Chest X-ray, PA view. Patient: 31 years old, sex M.
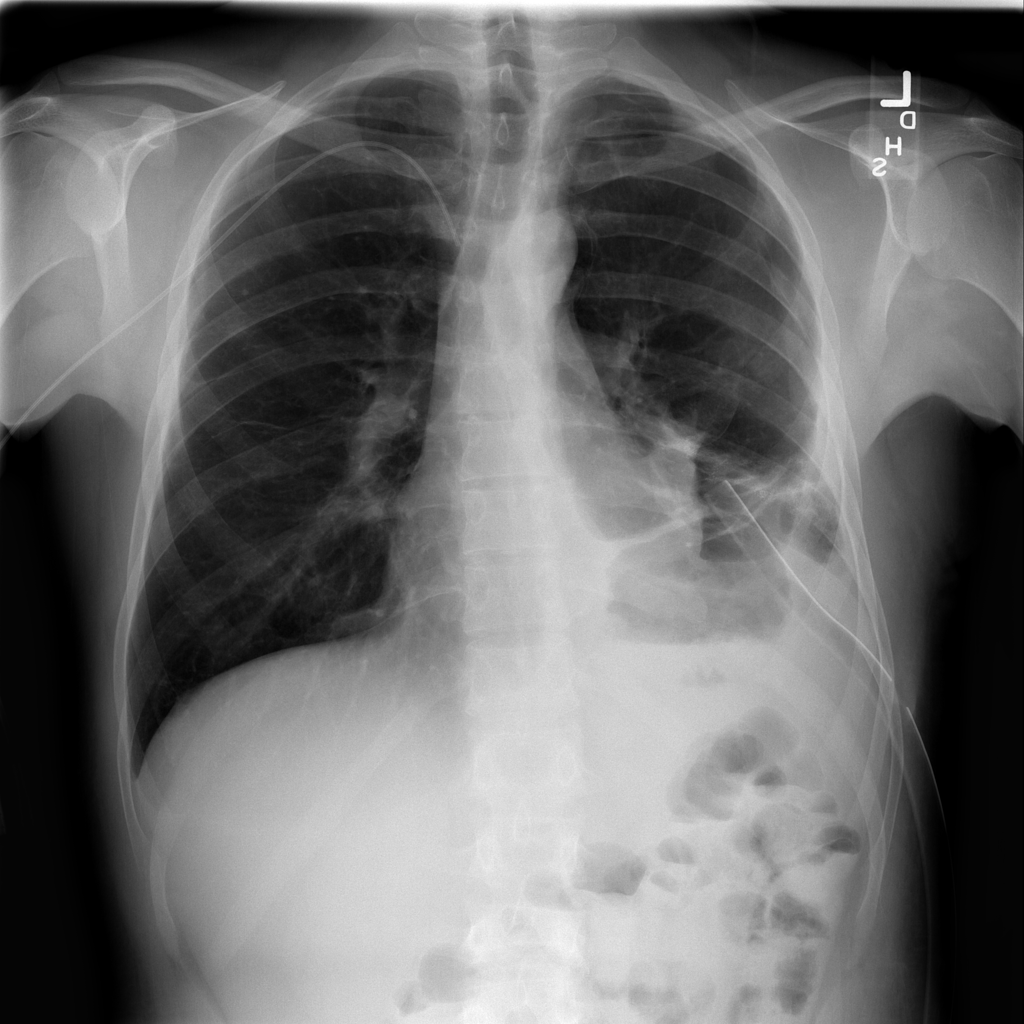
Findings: Pneumothorax